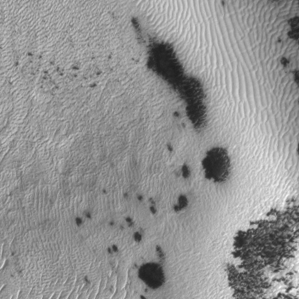
Label: frost